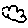
Label: cloud